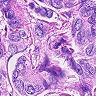
Metastatic tissue present: yes